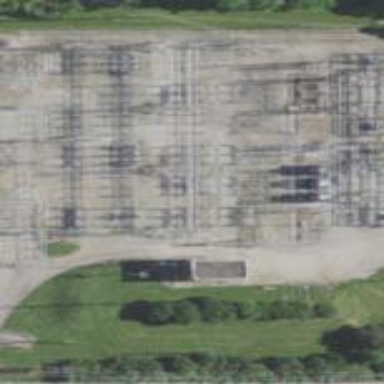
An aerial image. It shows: Power substation.